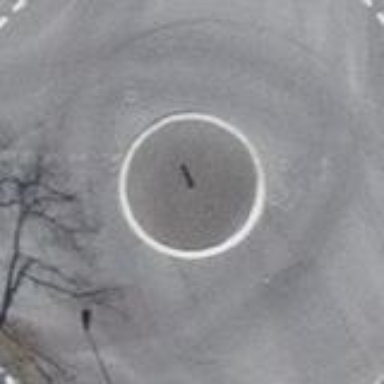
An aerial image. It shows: Secondary road with asphalt surface leading to roundabout.